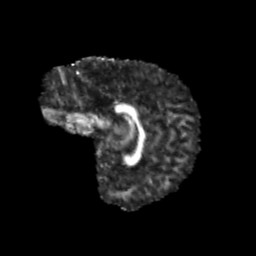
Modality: FA
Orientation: sagittal
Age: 9
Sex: male
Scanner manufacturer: siemens
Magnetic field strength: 3 T
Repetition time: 3.8 s
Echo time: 0.07 s